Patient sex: F
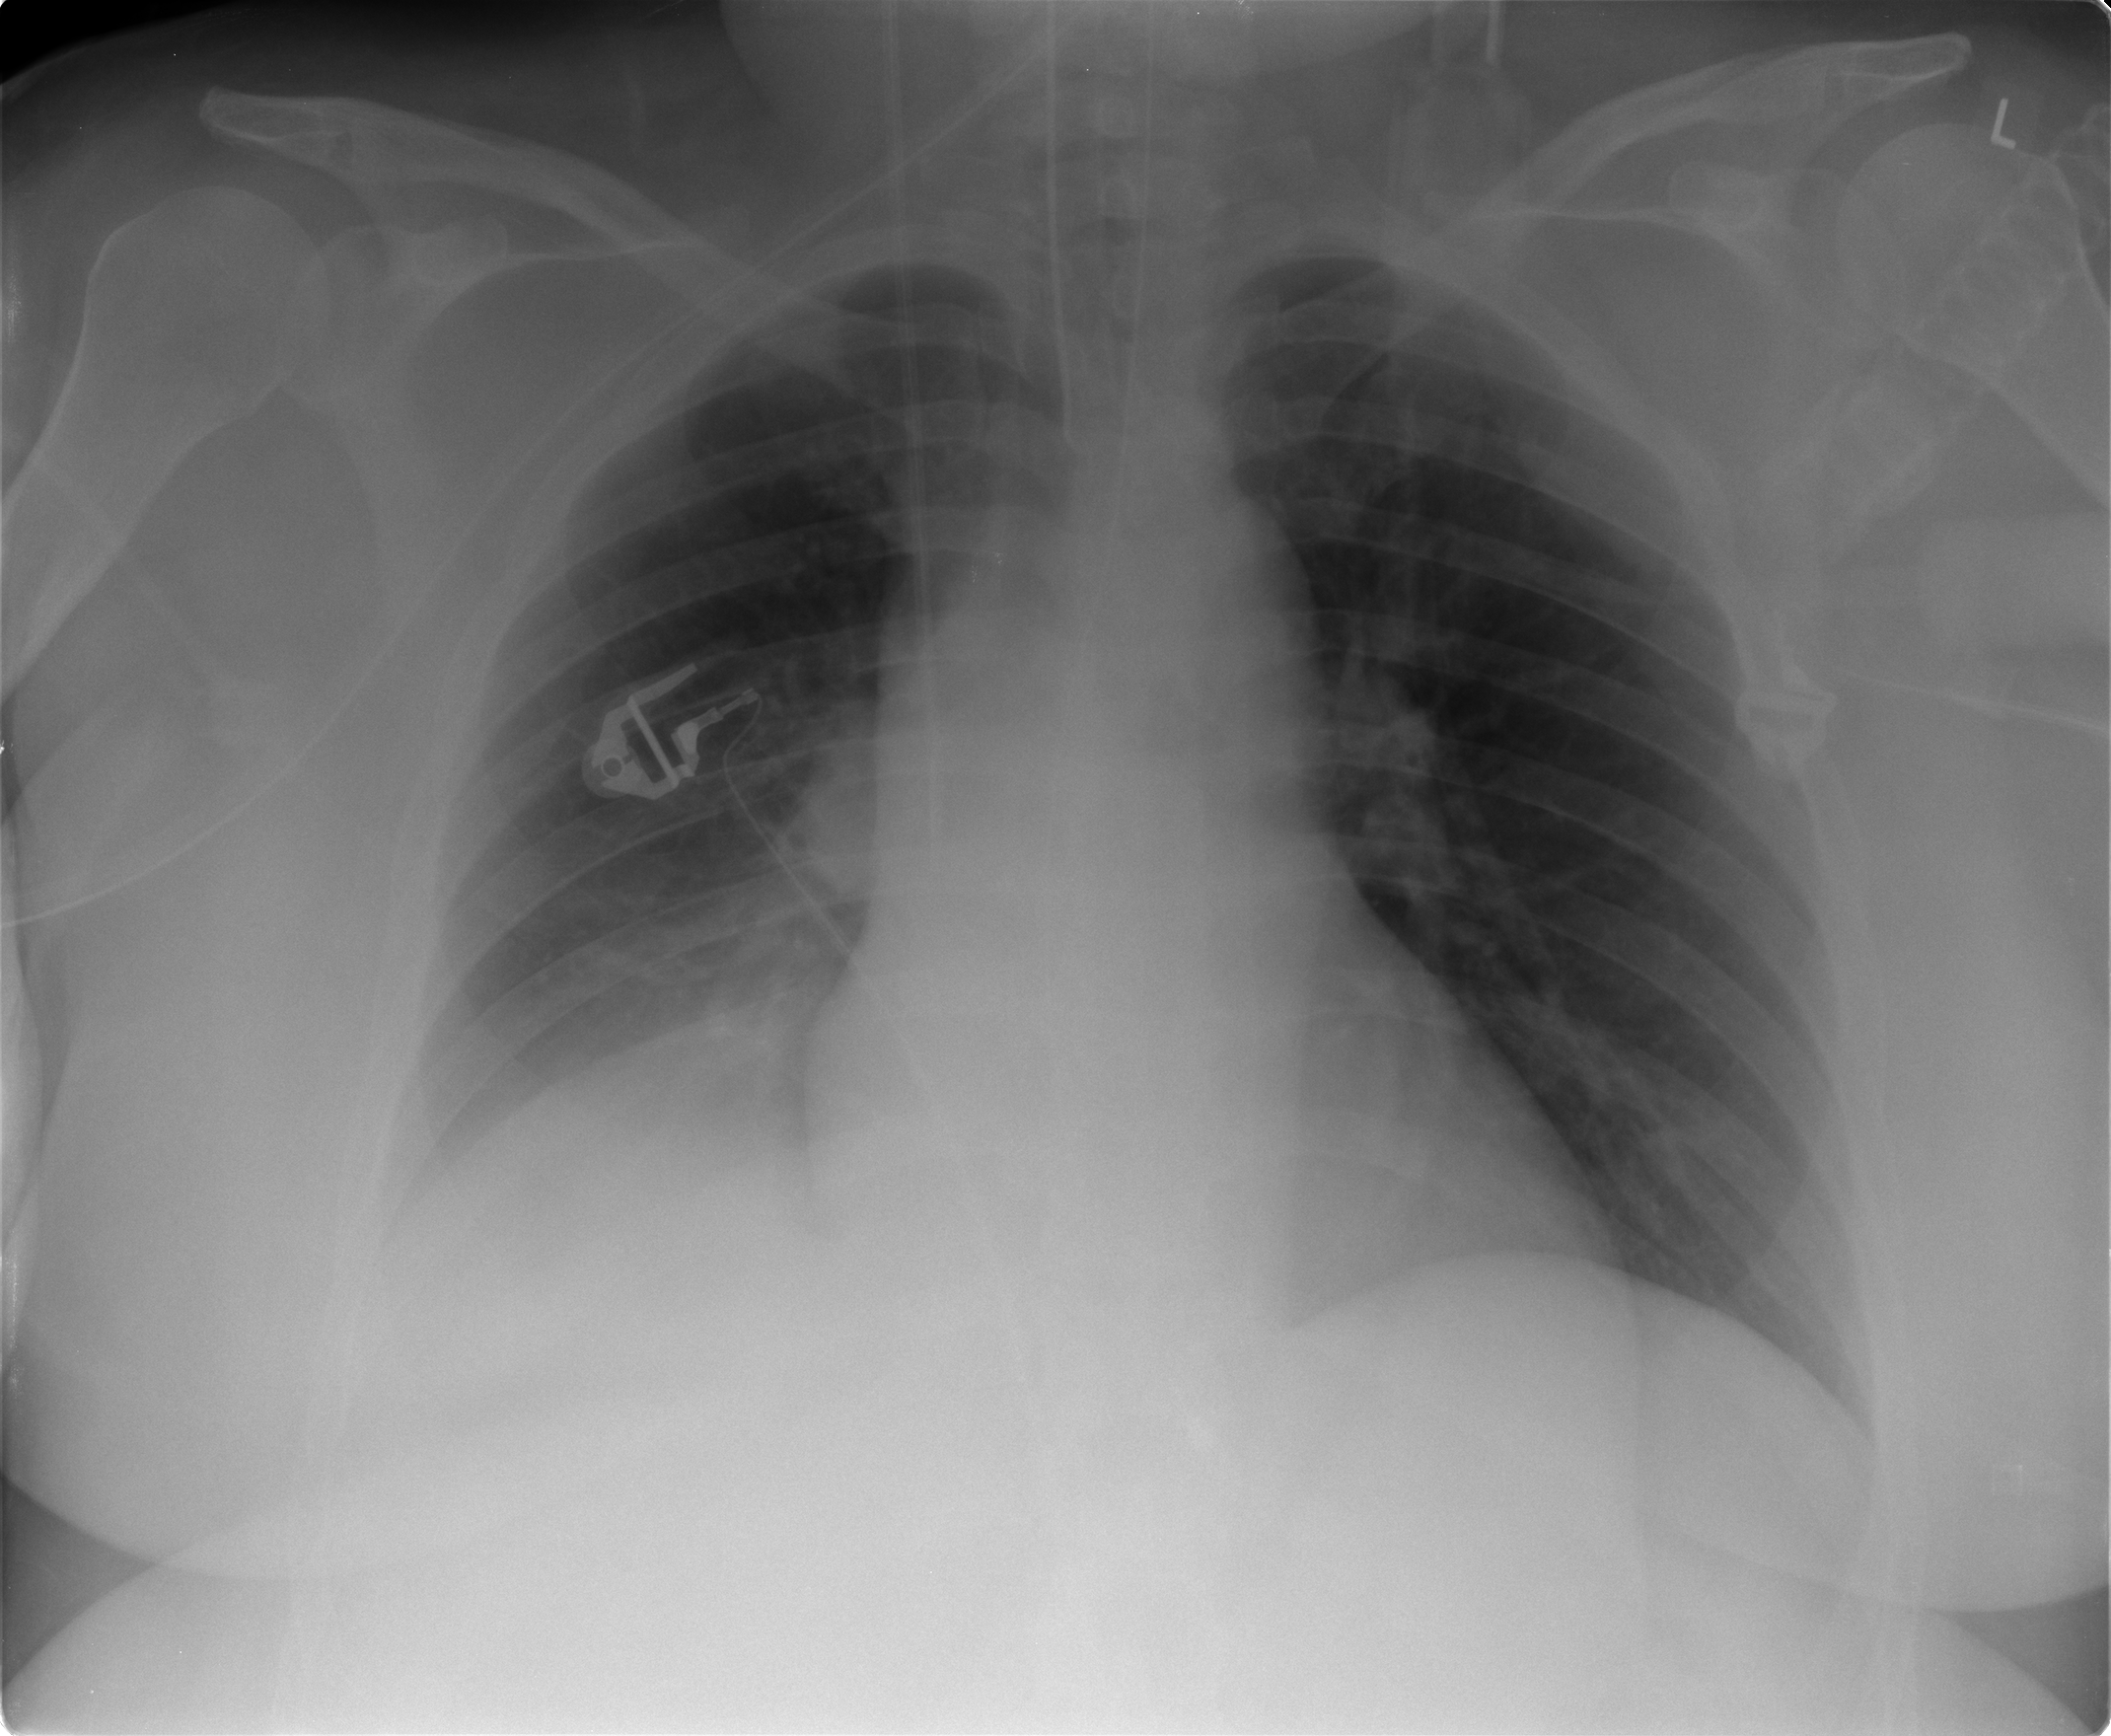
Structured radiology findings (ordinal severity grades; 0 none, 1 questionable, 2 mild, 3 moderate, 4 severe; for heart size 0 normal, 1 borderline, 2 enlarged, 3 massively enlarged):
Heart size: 0
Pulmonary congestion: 0
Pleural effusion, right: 3
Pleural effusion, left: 0
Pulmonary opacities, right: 0
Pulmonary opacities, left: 0
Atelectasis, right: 3
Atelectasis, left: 0